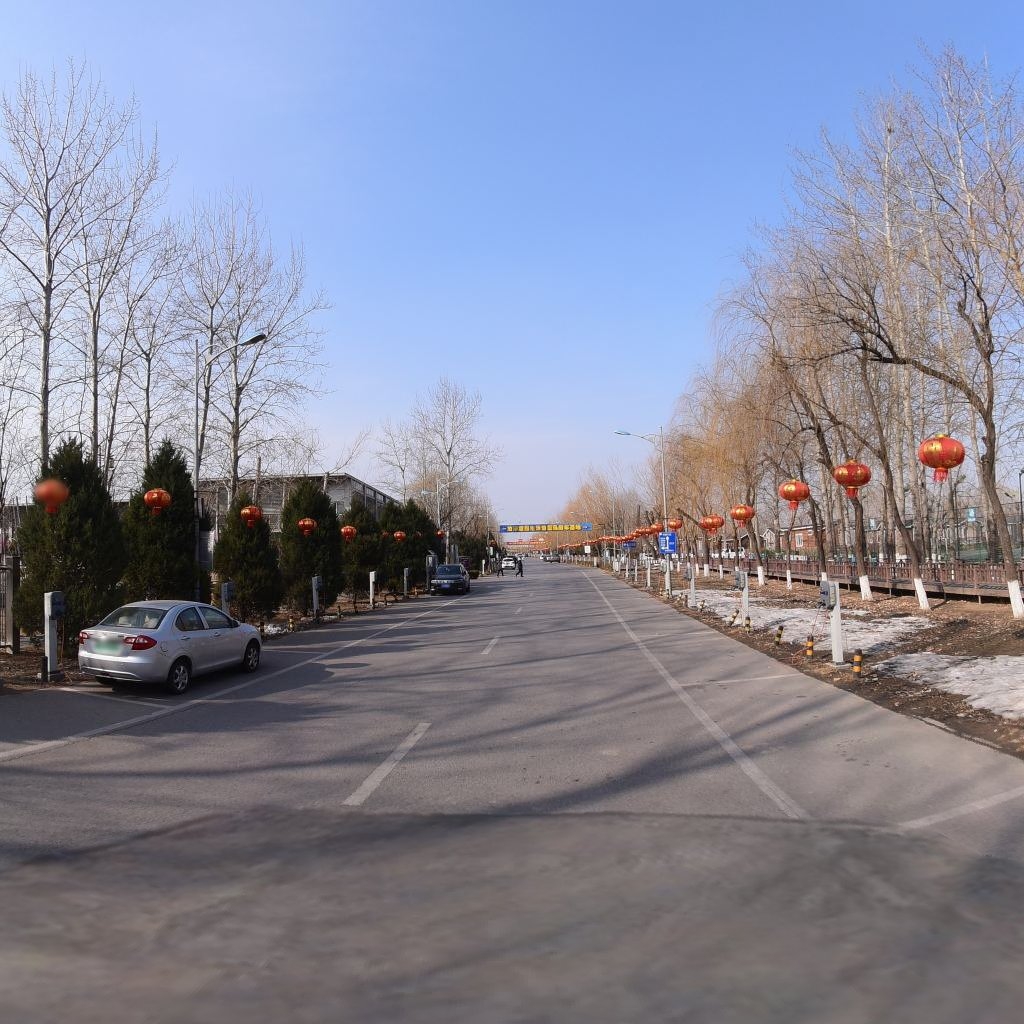
Region: Chaoyang
Road damage annotations: longitudinal crack